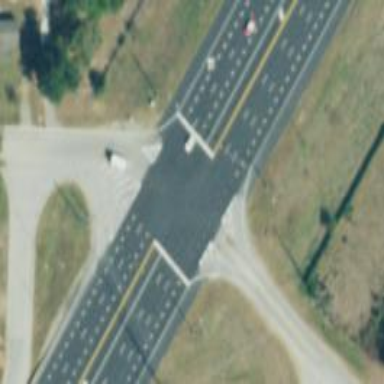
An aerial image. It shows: Asphalt road designated as trunk highway.